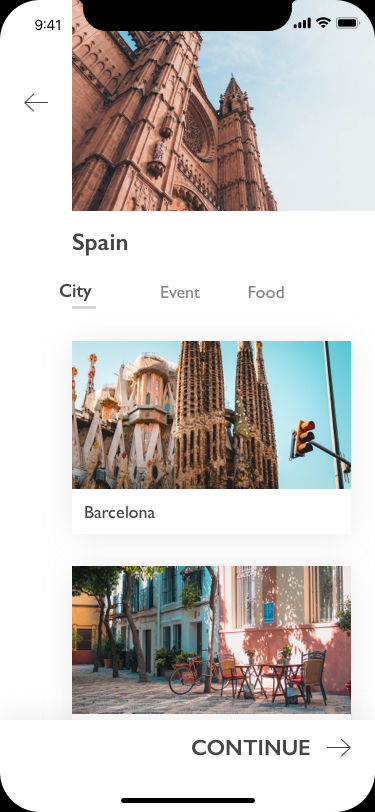
Text in this UI design:
Spain